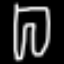
Label: pants